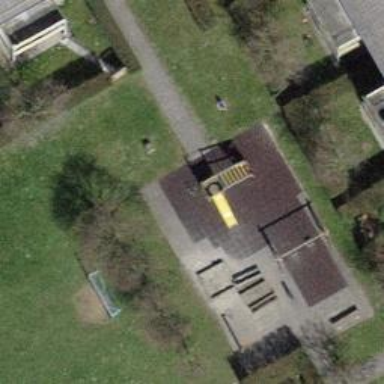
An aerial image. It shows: Playground area for leisure land.